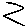
Label: zigzag